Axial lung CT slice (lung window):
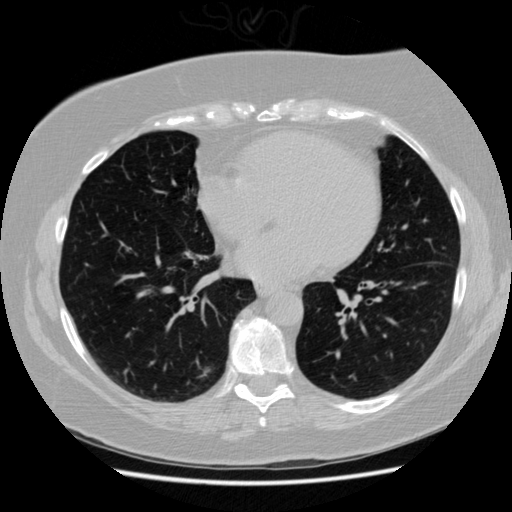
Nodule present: no